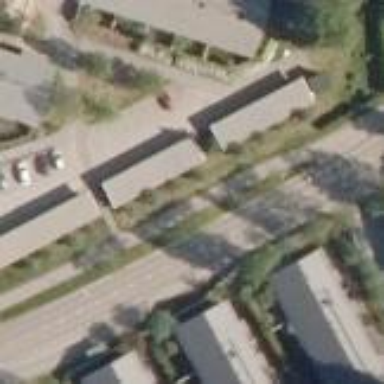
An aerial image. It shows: Paved parking area.